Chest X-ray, AP view. Patient: 61 years old, sex M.
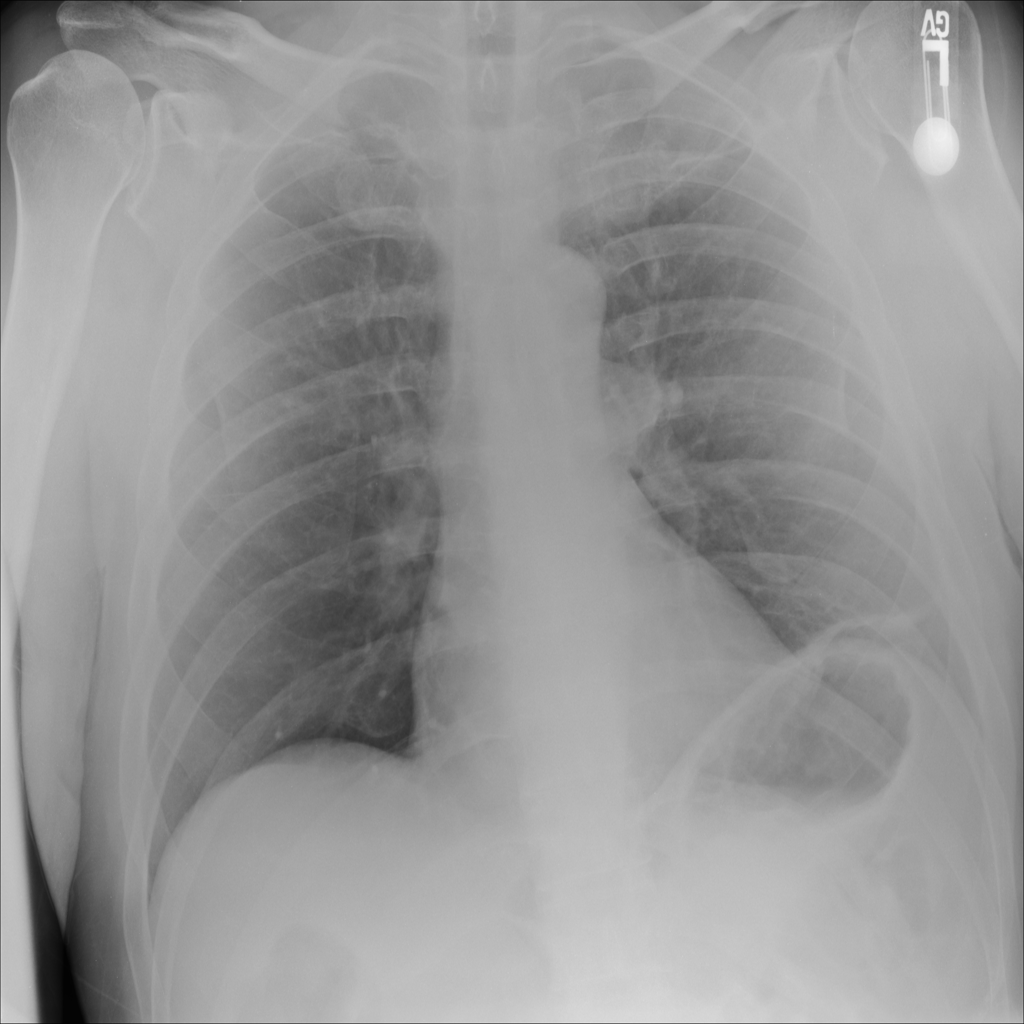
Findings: Atelectasis